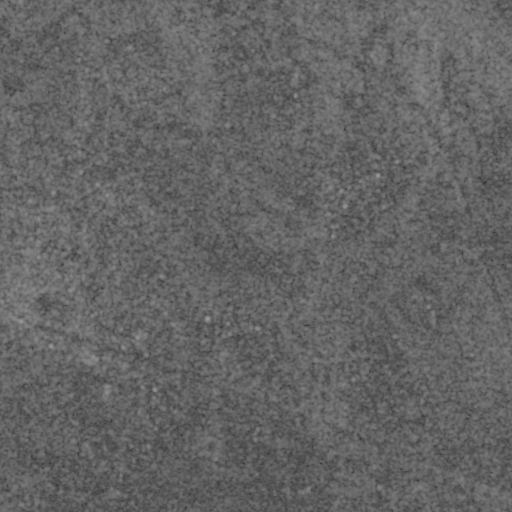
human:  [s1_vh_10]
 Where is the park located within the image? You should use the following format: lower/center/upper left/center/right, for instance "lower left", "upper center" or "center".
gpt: The park is located in the lower left of the image.
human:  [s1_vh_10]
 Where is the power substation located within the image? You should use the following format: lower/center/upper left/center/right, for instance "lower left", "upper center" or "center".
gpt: The power substation is located in the lower left of the image.
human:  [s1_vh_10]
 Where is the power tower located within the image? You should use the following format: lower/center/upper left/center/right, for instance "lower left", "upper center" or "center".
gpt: The power tower is located in the lower of the image.
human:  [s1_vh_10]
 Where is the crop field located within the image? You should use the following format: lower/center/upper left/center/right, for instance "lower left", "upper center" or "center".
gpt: There is no crop field in the image.

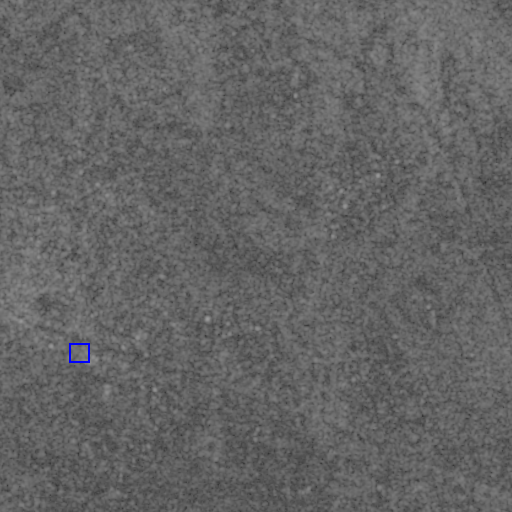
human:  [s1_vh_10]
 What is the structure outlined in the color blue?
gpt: The structure outlined in blue is a crop field.
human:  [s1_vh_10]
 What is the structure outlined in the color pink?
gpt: There is no pink outline.